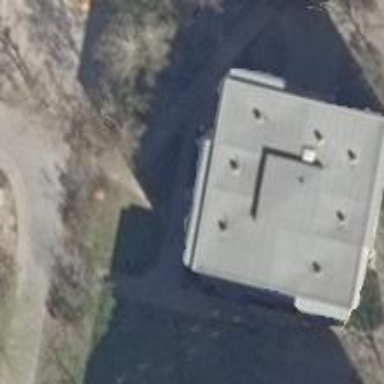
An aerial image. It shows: Pharmacy.